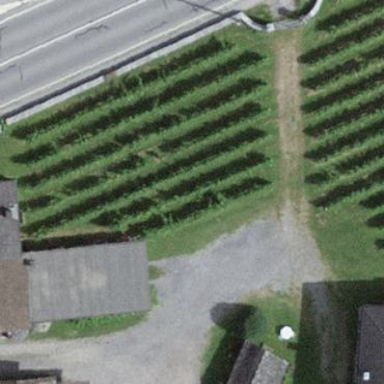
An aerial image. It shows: Vineyard growing grapes.